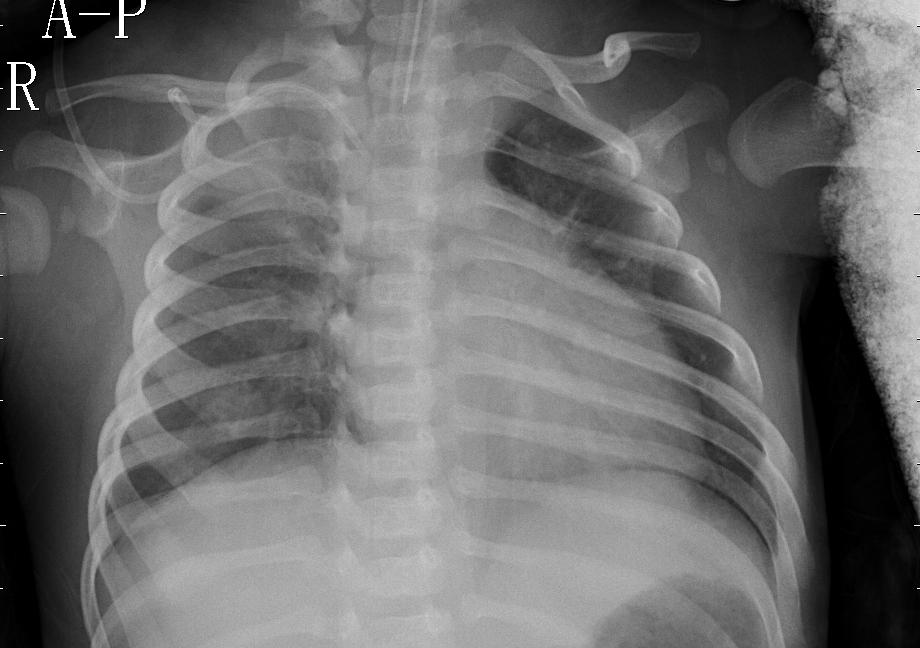
Diagnosis: PNEUMONIA